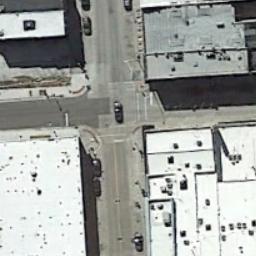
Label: intersection